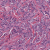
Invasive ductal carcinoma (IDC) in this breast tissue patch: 1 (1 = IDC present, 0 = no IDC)